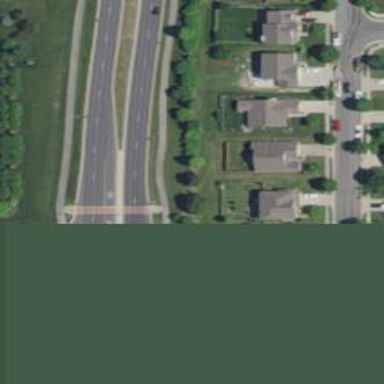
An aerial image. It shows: Asphalt footway with uncontrolled crossing.